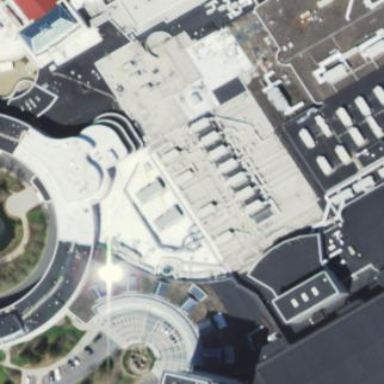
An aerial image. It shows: Casino building.